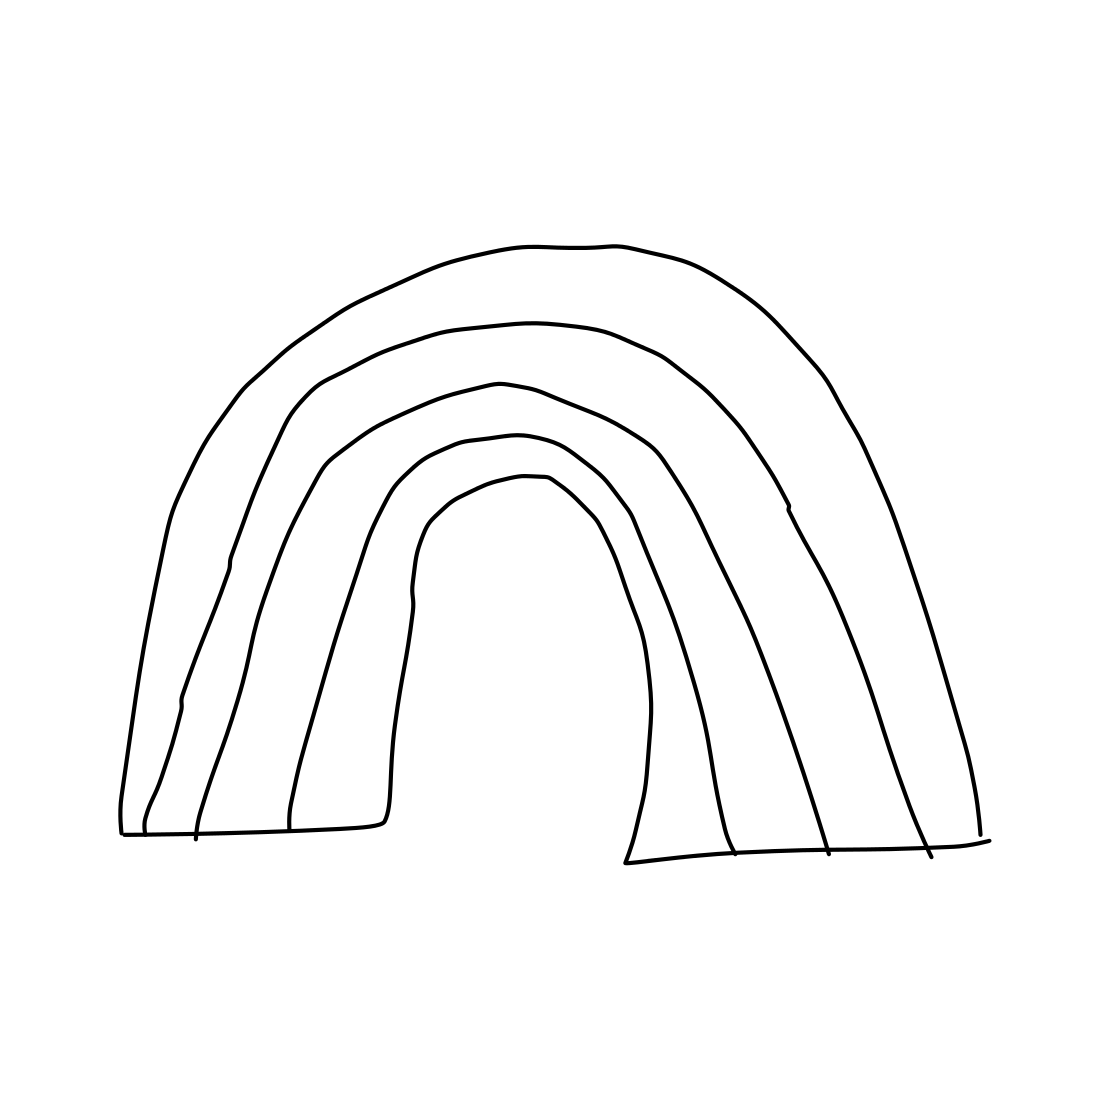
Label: rainbow